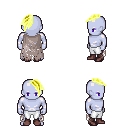
a pixel art fantasy rpg character, male body template, dark elf, purple skin, gray tattered cape, white pants, gold long mohawk hairstyle, maroon shoes, four views (front, back, left, right), 2x2 character sprite sheet, small pixel art, hard edges, no anti-aliasing